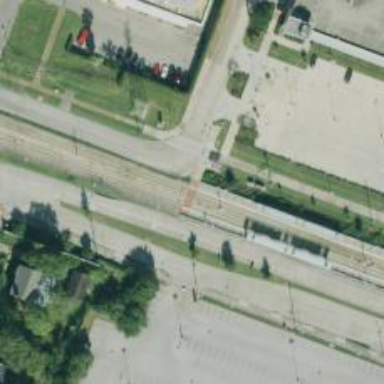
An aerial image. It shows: Railway crossing.